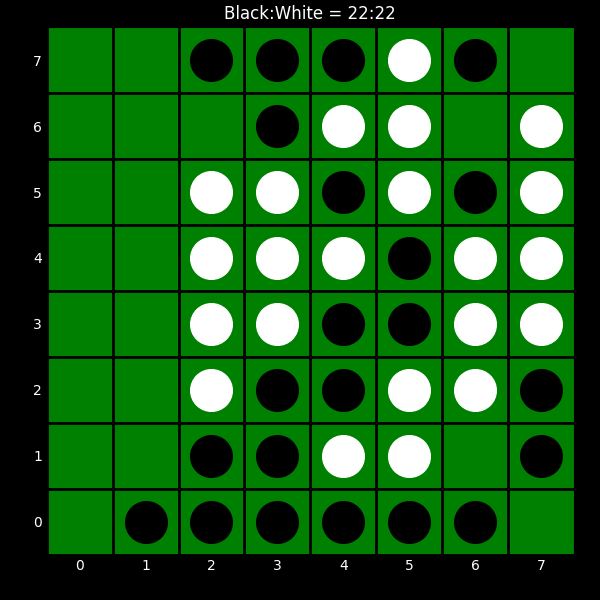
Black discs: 22
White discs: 22